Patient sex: F
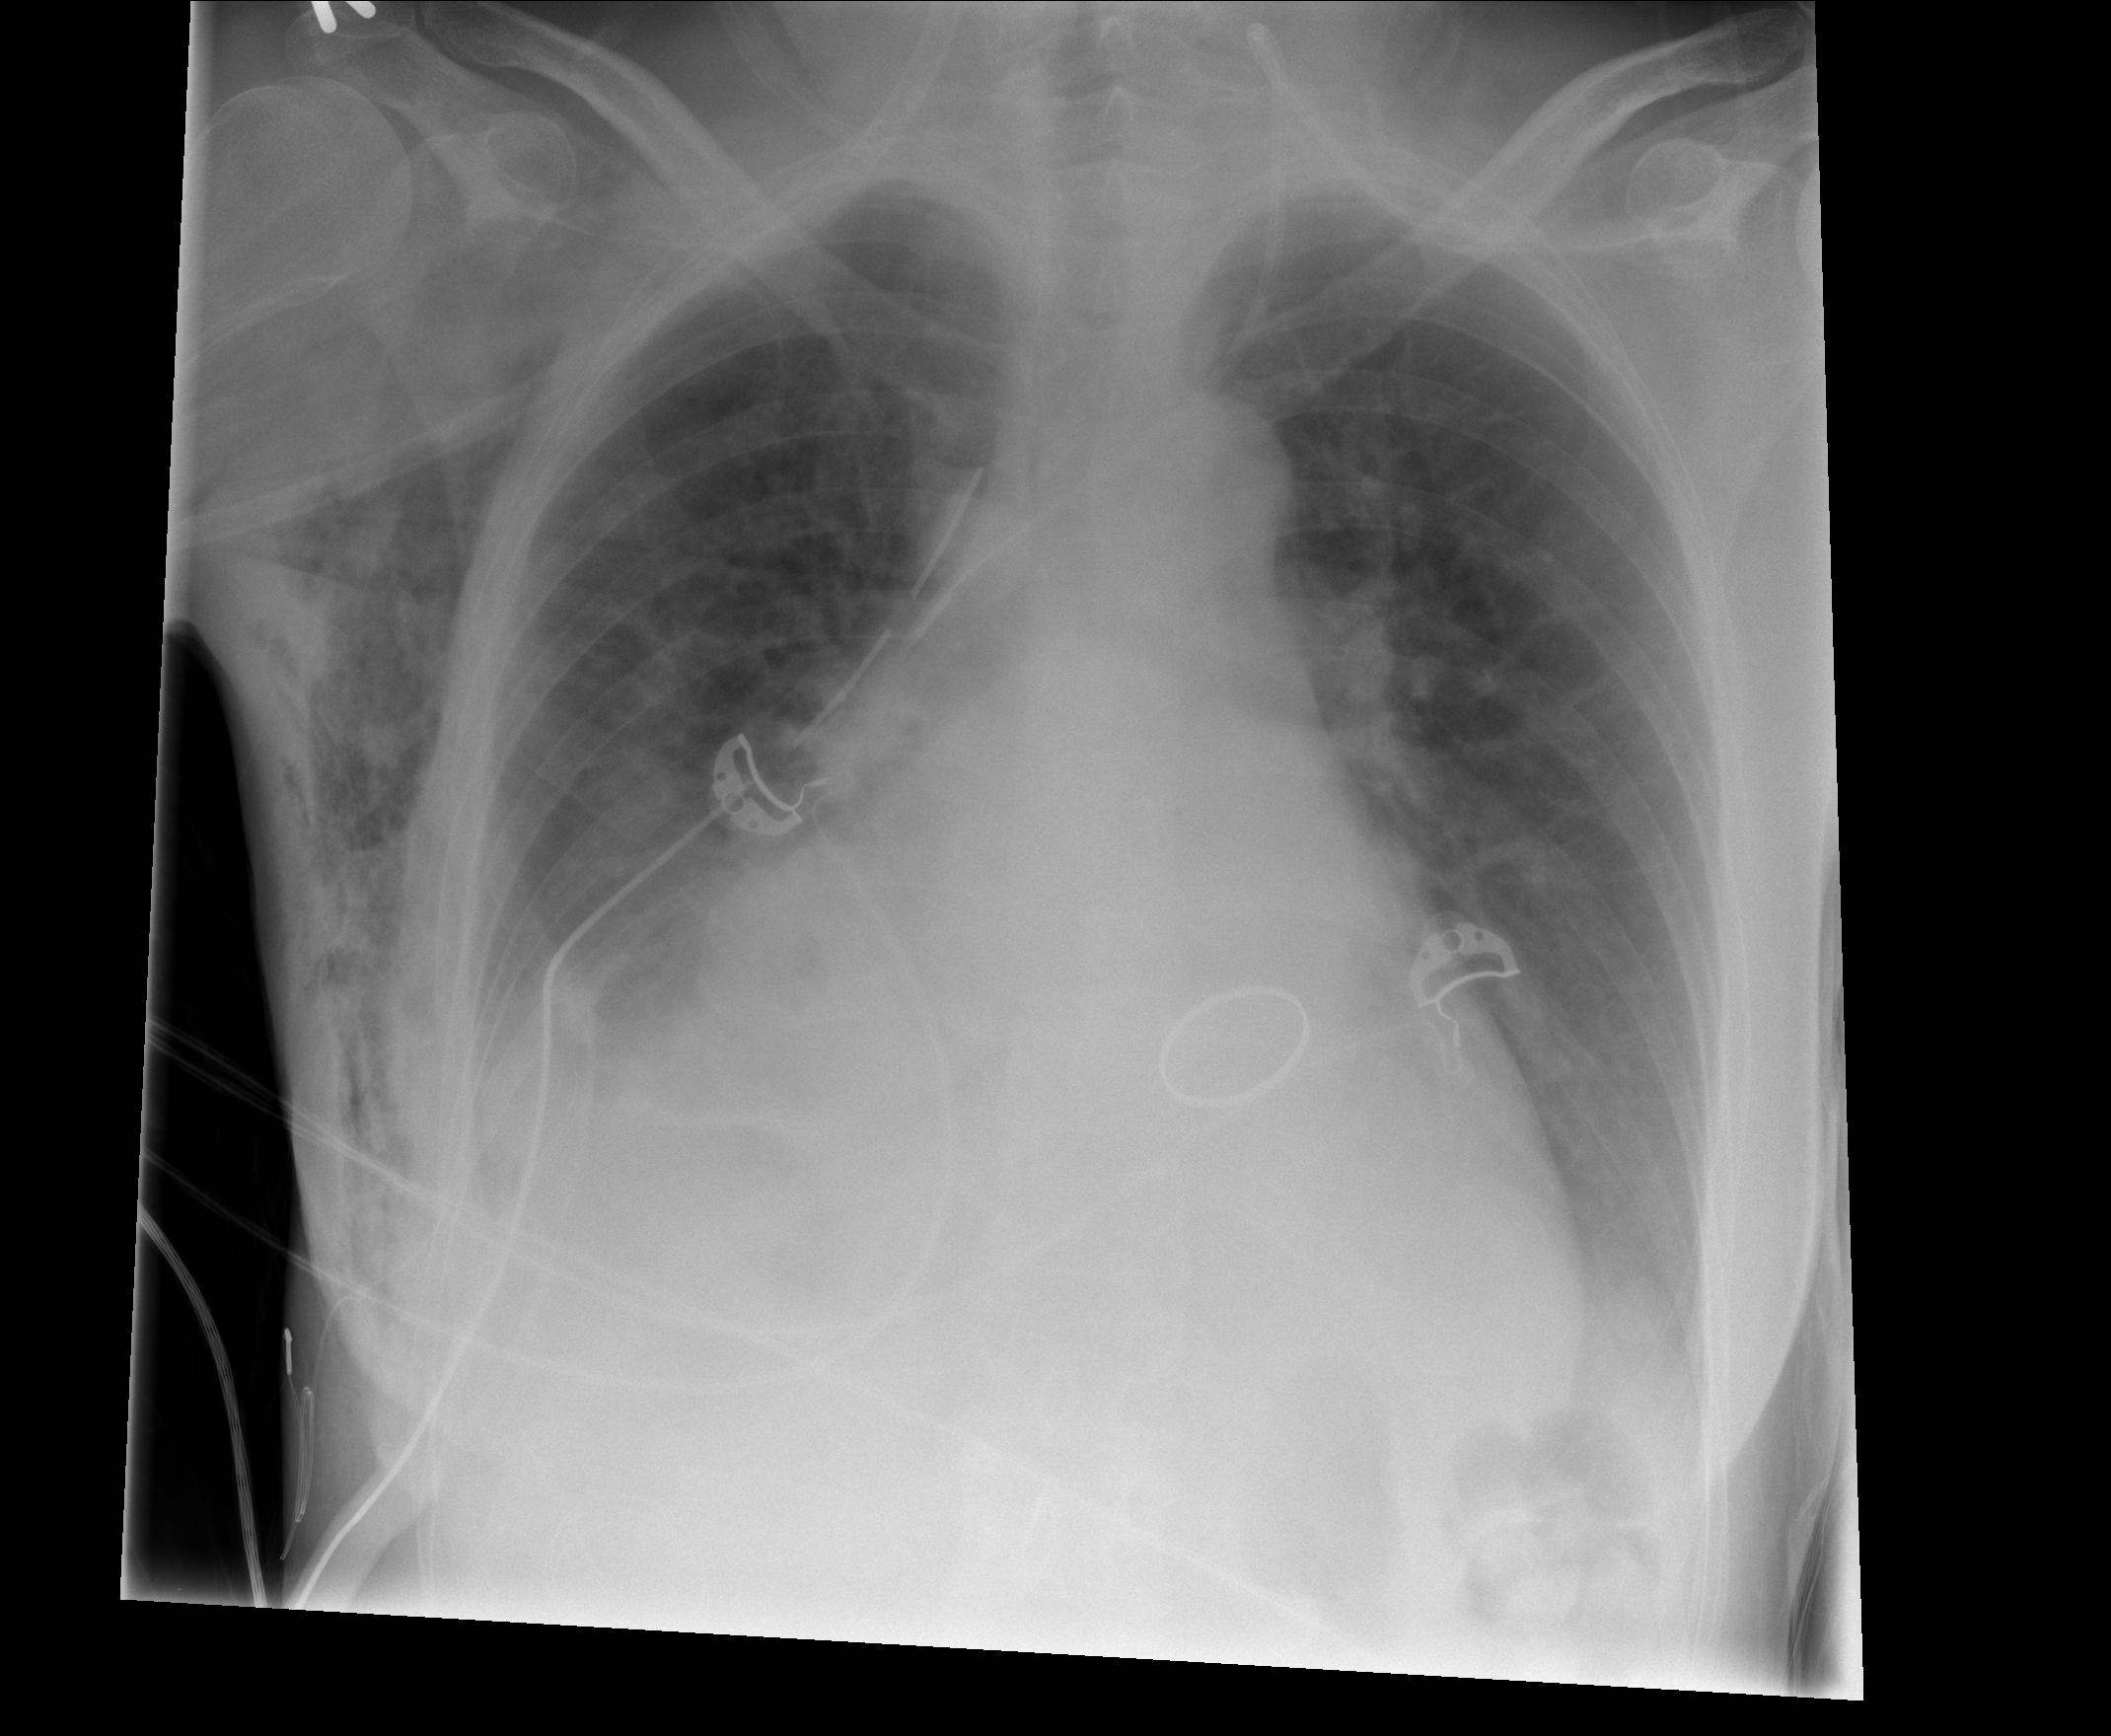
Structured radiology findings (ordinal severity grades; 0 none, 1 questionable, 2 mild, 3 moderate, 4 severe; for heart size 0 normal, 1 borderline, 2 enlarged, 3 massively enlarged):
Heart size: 2
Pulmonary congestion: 0
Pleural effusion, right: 2
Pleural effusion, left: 1
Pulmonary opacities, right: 0
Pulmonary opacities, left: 0
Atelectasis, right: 2
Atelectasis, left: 0